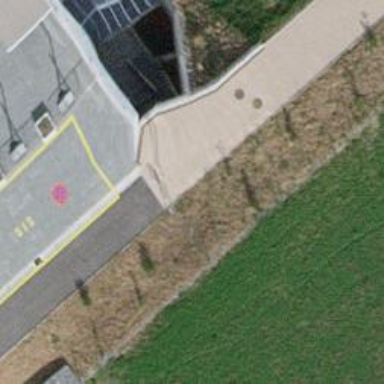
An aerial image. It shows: Cycle barrier.